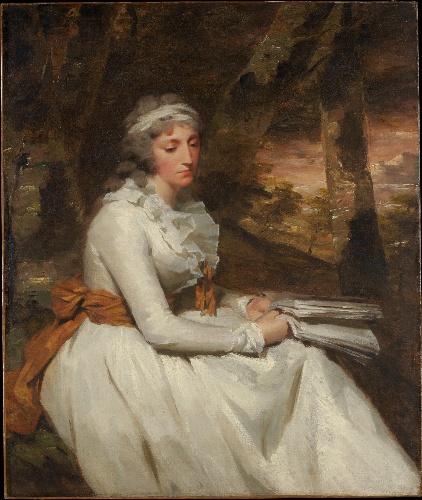
Title: Mrs. Richard Alexander Oswald (Louisa Johnston, ?born about 1760, died 1797)
Artist: Sir Henry Raeburn
Artist bio: British, Stockbridge, Scotland 1756–1823 Edinburgh, Scotland
Date: ca. 1794
Object type: Painting
Classification: Paintings
Medium: Oil on canvas
Dimensions: 48 1/2 x 40 7/8 in. (123.2 x 103.8 cm)
Department: European Paintings
Credit line: Gift of Mrs. Paul Moore, 1980
Accession year: 1980
Repository: Metropolitan Museum of Art, New York, NY
Tags: Portraits|Women